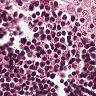
Metastatic tissue present: no